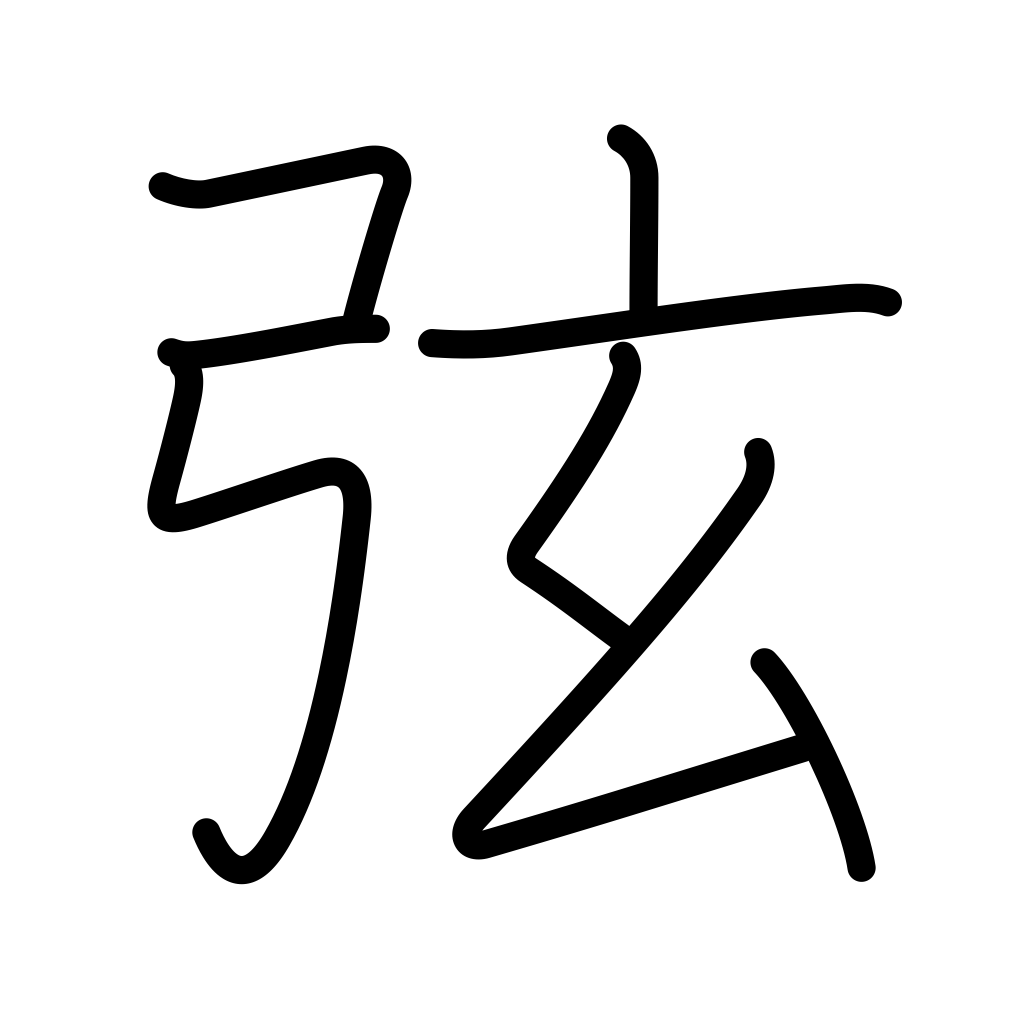
Meaning: bowstring, chord, hypotenuse